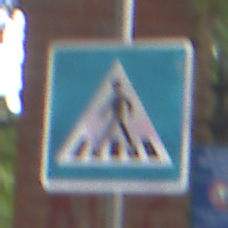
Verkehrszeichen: FussgaengerueberwegRechts
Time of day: MorningAfternoon
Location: Outdoor (Urban)
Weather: Overcast
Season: NotSpecified
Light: Natural